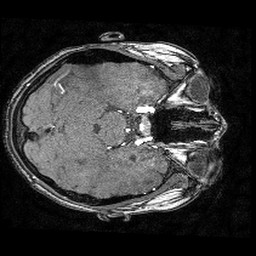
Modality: angio
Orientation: axial
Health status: ill
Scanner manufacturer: philips
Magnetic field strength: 3 T
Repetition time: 0.01859 s
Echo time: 0.00346 s